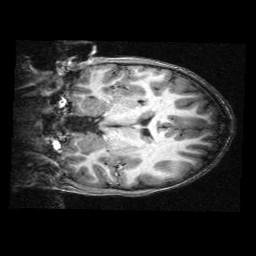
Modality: T1w
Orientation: coronal
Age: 10
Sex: male
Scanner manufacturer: siemens
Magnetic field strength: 3 T
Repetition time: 2.3 s
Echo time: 0.00336 s